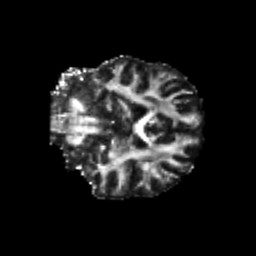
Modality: FA
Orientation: coronal
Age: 22
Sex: female
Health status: healthy
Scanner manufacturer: philips
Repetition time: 7.393 s
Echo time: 0.08599 s